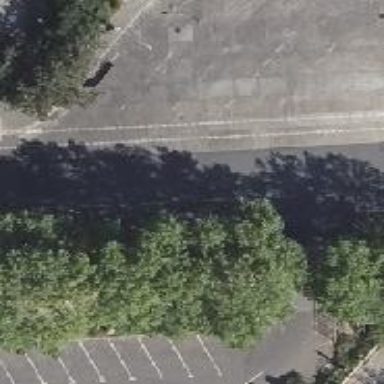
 with sidewalks on both sides and cycle track."